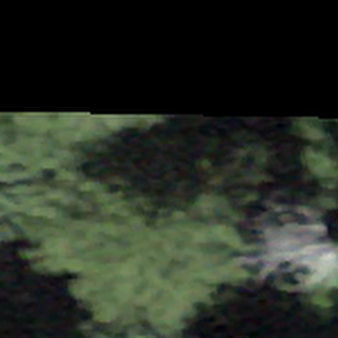
Label: other